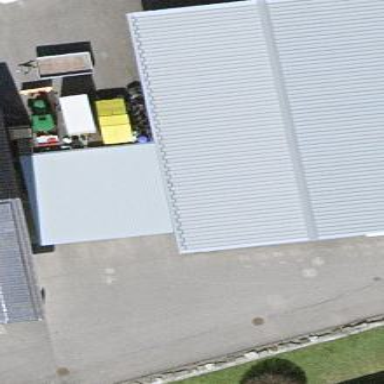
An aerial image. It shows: Building housing car wash facility.